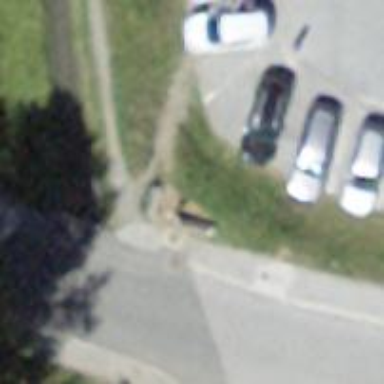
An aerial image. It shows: Drinking water fountain for people to hydrate.